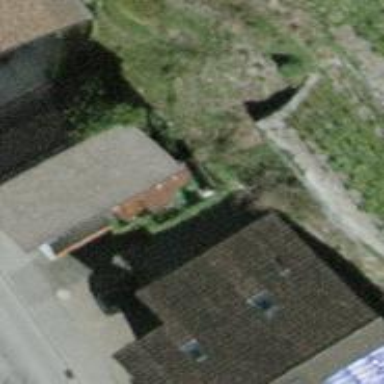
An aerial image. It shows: Detached building.